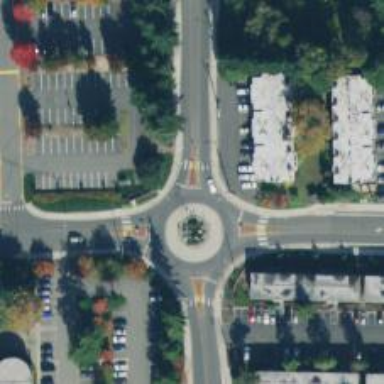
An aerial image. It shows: Tertiary road that leads to roundabout.